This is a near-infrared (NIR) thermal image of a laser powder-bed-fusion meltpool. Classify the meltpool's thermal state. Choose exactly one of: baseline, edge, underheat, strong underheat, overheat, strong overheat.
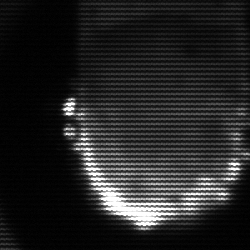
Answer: baseline